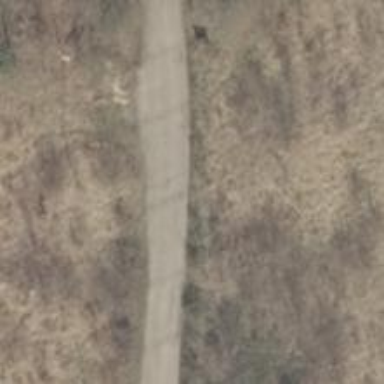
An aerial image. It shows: Compacted track road with grade3 tracktype.